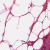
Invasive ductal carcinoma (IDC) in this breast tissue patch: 0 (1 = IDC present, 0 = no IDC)